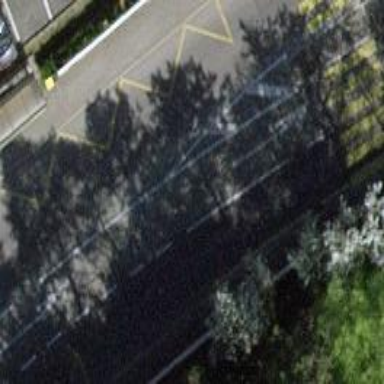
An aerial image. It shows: Bus stop with stop position for public transport.